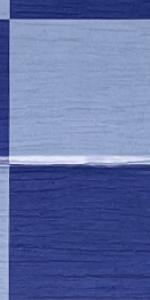
Label: Empty